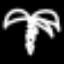
Label: palm tree